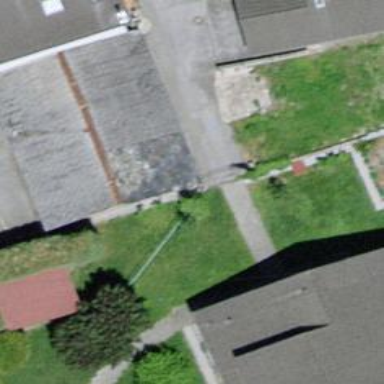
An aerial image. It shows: Alleyway designated as service road.